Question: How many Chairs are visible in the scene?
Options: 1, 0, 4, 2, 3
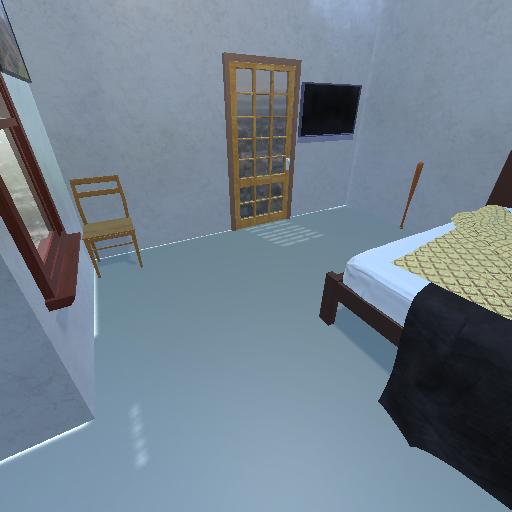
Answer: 1